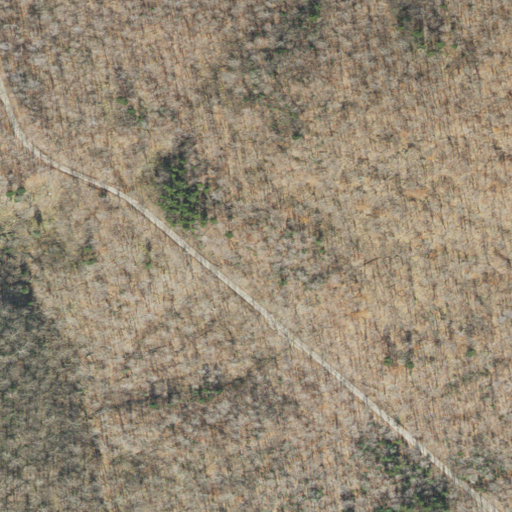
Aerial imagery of gap in Vermont named Devils Den containing deciduous forest, open development, and mixed forest